Question: I have a simple login screen with username and password.
I'd like it to show the 'EditText' fields in the same way as you see in the Holo theme on Ice Cream Sandwich and Honeycomb.
In my manifest file I have
'''
<application
android:icon="@drawable/ic_launcher"
android:label="@string/app_name"
android:theme="@android:style/Theme.Holo">
'''
Shouldn't the text fields now look different e.g. have no top, left and right borders?
Mine seem to look the exact same. I'm sure I'm doing something very basically wrong but any suggestions welcome.
This is what I see in the emulator:

I was expecting more like this:
<URL>
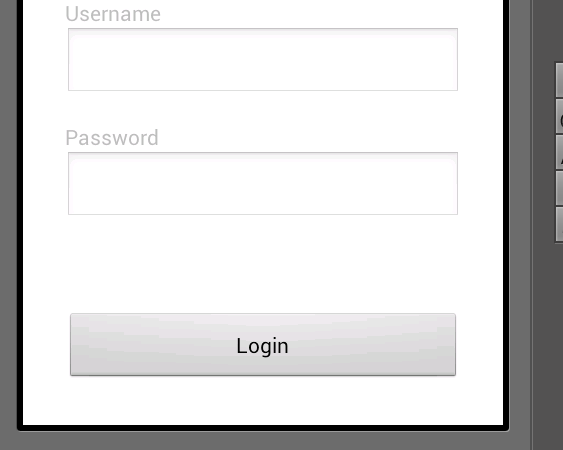
Answer: The original Android Holo Theme is just for API Level 11+. But there is an open source project called HoloEverywhere.
Take a look at <URL>. This should solve your Problems.
So if you refere it as an Library you can set your Theme like this:
'''
android:theme="@style/Theme.Holo
// or if you want to use the Holo light theme:
android:theme="@style/Theme.Holo.Light
'''